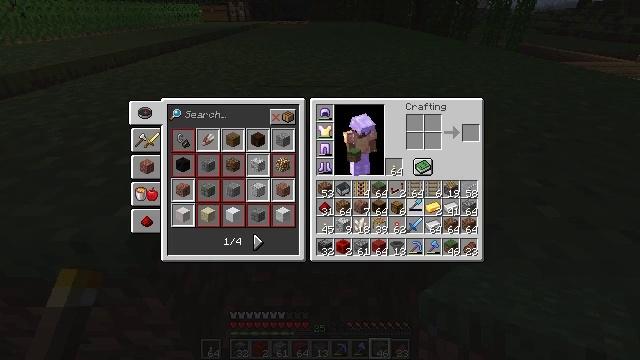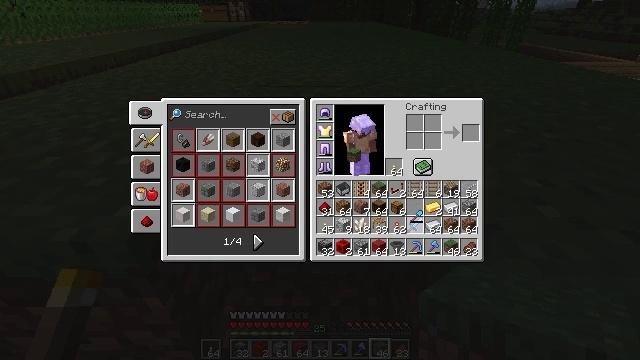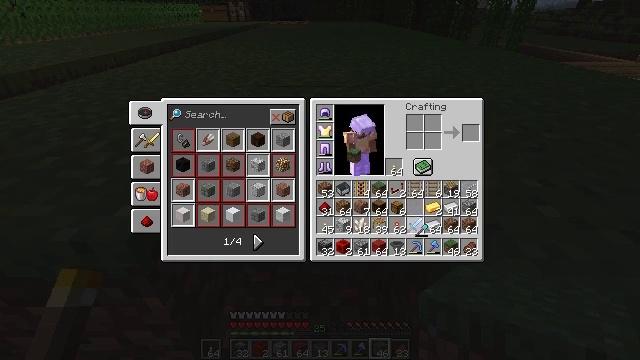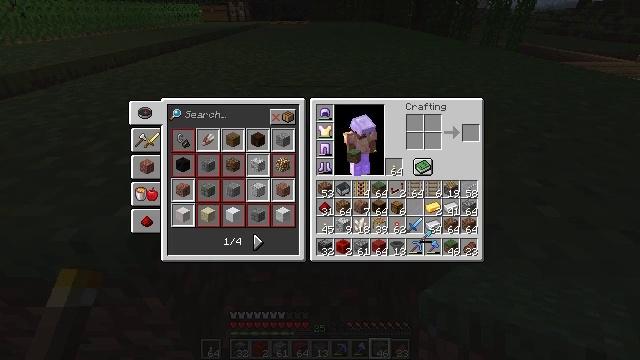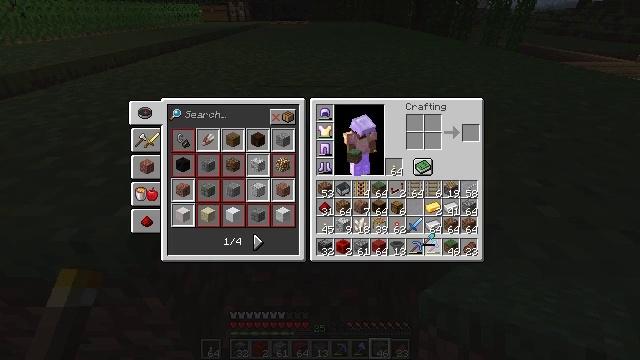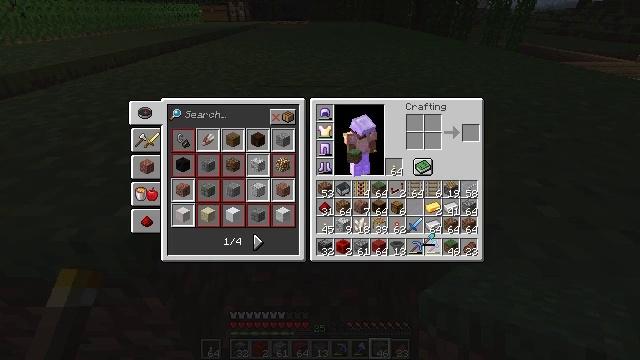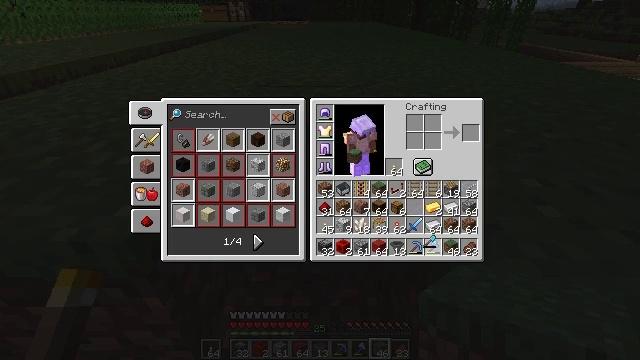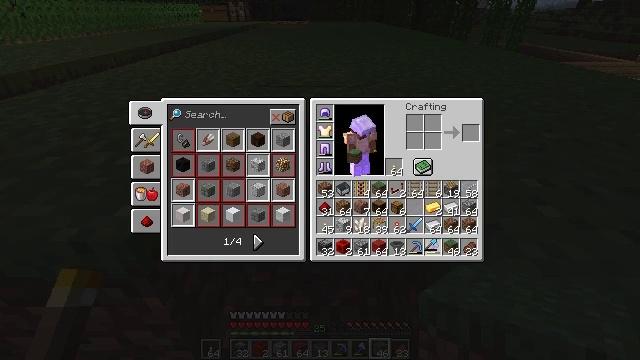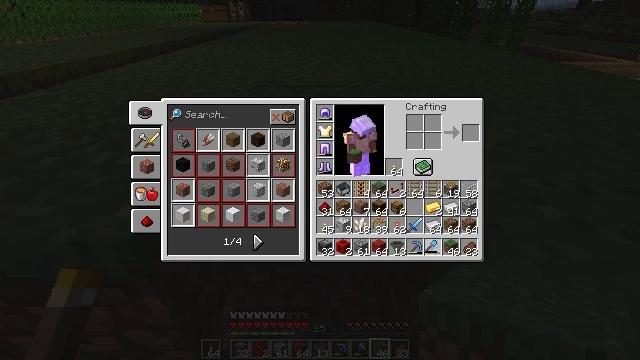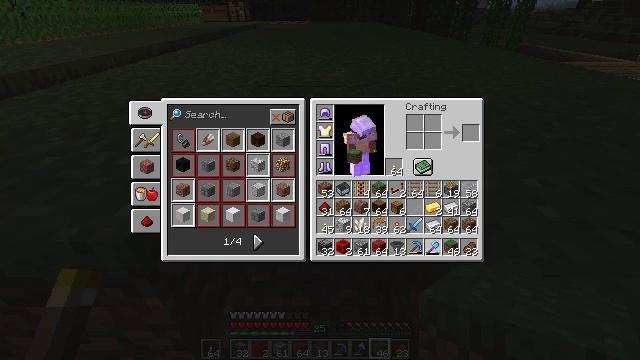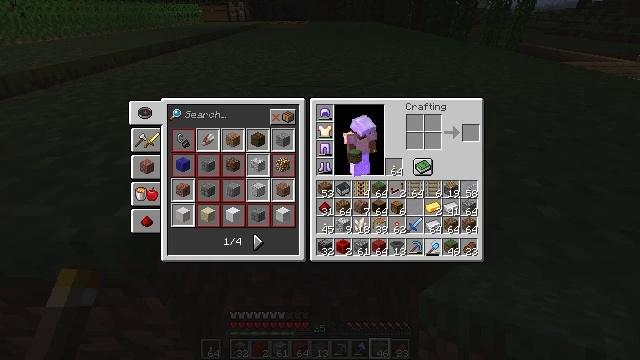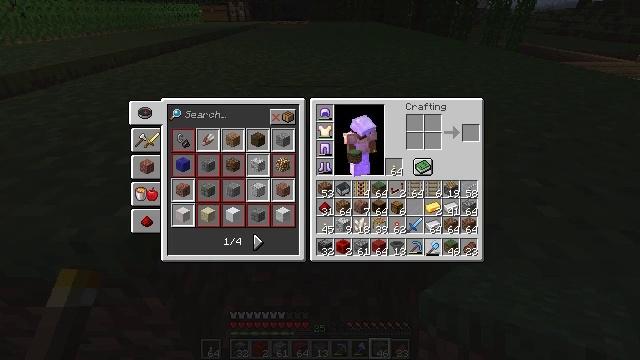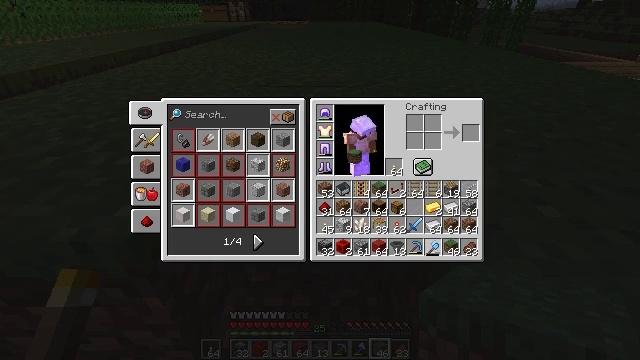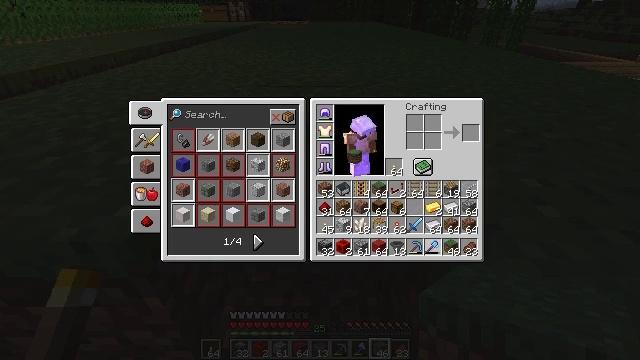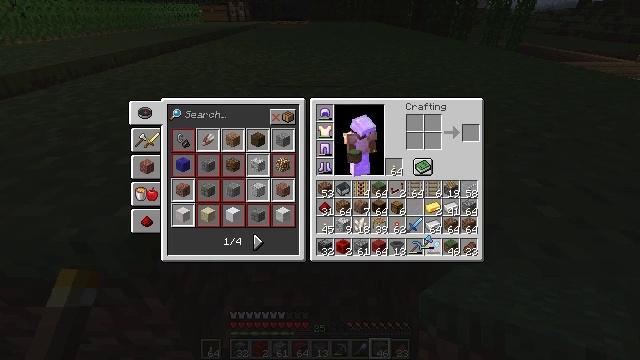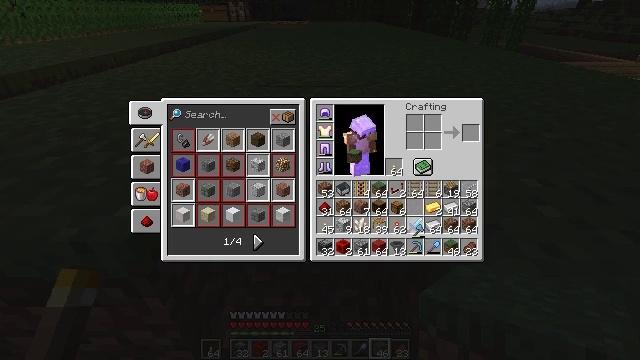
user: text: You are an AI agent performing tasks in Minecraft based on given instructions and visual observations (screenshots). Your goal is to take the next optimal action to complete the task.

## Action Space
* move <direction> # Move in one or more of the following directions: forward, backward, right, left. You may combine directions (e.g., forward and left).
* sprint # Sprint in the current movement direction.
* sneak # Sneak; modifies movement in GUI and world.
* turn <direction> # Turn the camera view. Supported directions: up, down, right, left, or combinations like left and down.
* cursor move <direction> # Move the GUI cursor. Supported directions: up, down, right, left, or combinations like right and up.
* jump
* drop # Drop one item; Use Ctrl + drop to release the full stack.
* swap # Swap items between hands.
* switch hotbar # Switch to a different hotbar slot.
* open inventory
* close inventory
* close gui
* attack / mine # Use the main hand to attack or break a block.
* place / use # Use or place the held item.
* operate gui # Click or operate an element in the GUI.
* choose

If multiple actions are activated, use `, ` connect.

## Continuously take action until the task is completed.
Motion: motion action
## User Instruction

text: Collect the grass block using a shovel.
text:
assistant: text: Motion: cursor move down, operate gui
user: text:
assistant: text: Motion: cursor move down
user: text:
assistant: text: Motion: no_op
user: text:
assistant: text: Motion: no_op
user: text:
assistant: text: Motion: no_op
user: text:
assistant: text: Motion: no_op
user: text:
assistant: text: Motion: no_op
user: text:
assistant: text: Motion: no_op
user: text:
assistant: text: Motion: no_op
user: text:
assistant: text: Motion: no_op
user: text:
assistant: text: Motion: operate gui
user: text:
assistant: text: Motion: operate gui
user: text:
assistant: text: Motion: operate gui
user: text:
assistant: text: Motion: no_op
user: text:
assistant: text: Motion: cursor move left and up
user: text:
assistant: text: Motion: no_op
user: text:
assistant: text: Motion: no_op
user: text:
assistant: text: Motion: no_op
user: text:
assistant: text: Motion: no_op
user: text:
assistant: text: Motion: no_op
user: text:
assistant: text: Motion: no_op
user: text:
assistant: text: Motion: no_op
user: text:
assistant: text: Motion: no_op
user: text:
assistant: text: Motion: operate gui
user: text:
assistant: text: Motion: operate gui
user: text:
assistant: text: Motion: operate gui
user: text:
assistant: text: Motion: operate gui
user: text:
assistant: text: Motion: no_op
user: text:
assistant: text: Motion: no_op
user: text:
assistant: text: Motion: no_op